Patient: sex M, age 66
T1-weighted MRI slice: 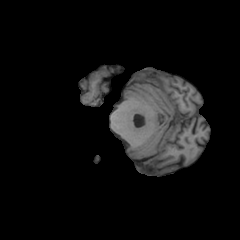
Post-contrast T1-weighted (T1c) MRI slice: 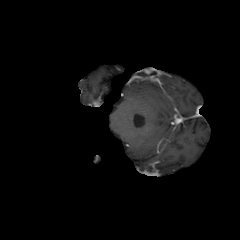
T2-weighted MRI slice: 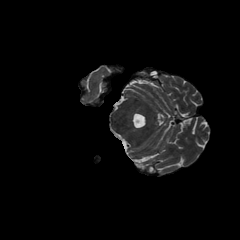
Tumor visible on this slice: no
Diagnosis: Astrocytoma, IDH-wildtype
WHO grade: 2